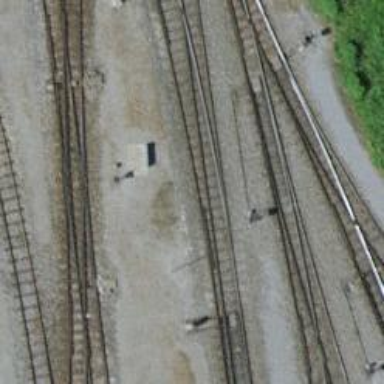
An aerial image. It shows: Railway switch.